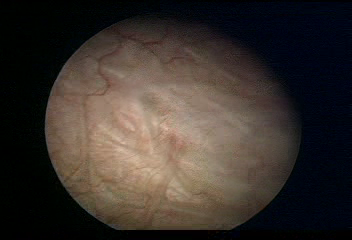
Modality: WLC
Class: Normal mucosa
Bladder cancer association: No